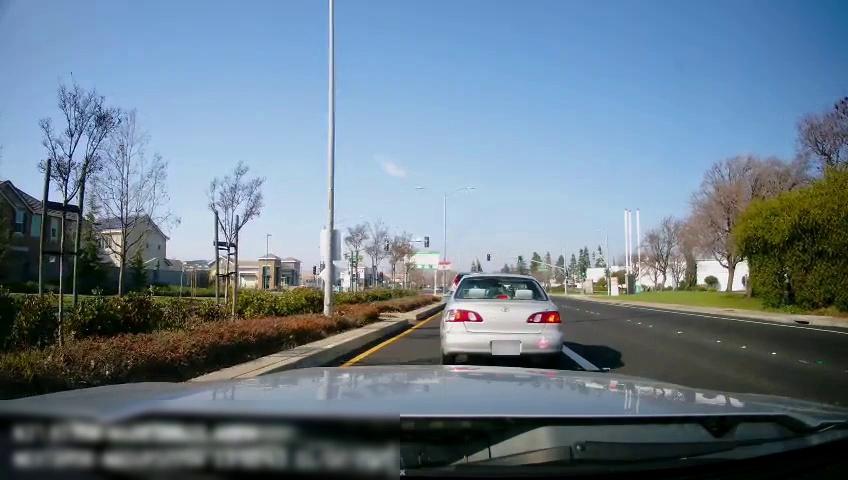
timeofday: Day
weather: Sunny
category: Drivable Space
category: Vehicles | SUV
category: Vehicles | Car
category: Lanes | Current Lane
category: Lanes | Alternate Lane
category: Lanes | Current Lane
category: Lanes | Current Lane
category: Traffic | Lights
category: Traffic | Lights